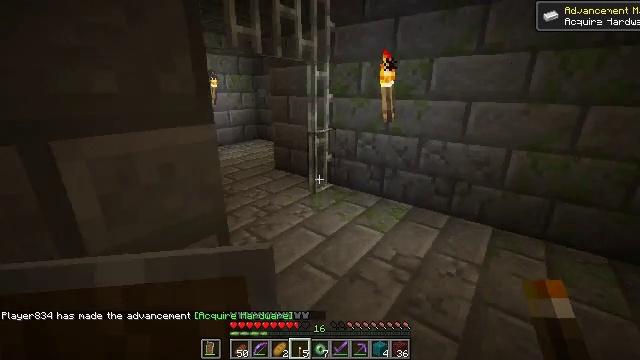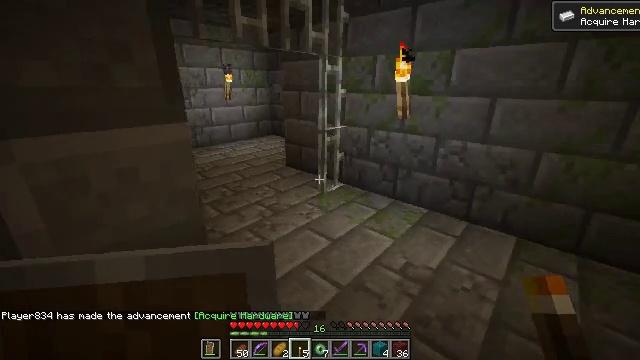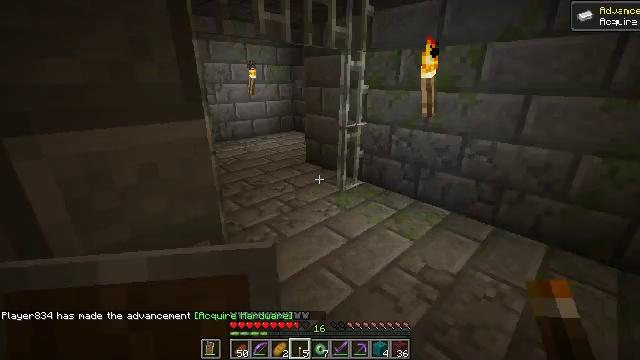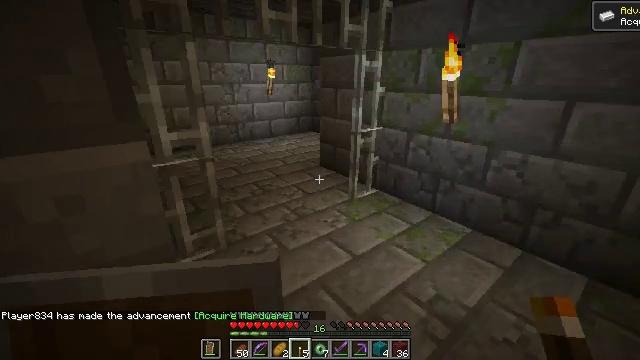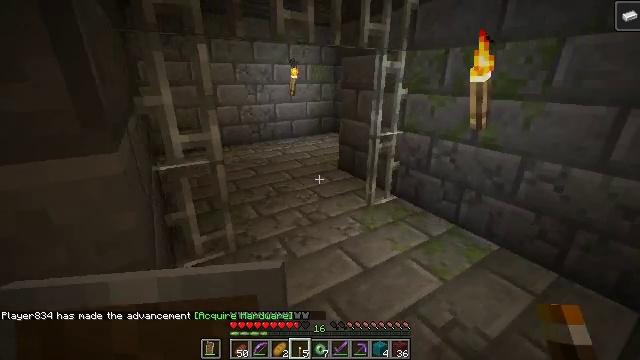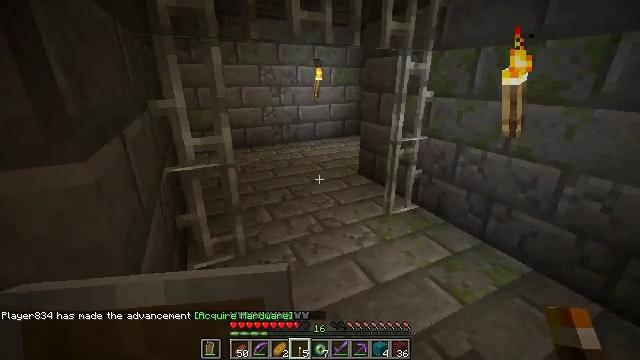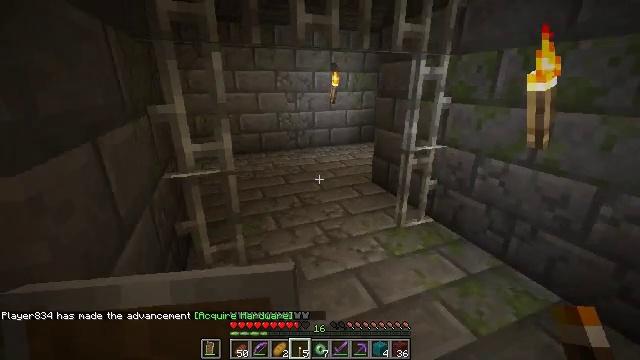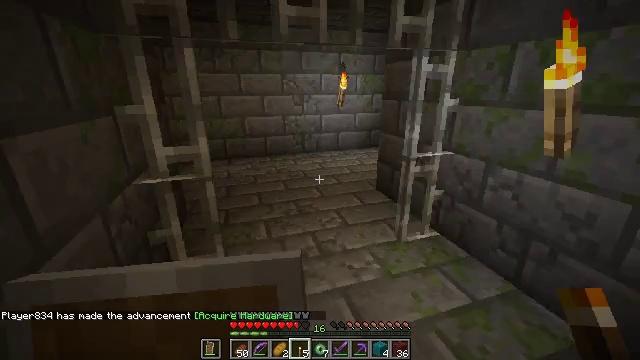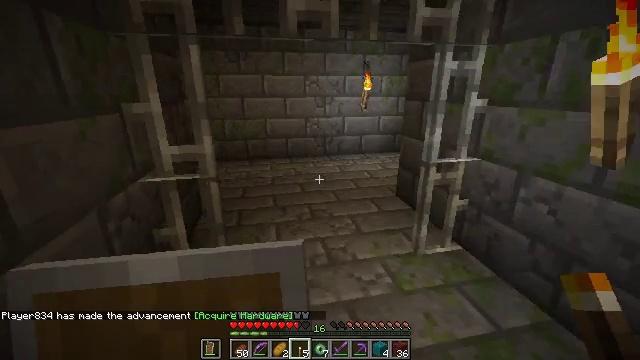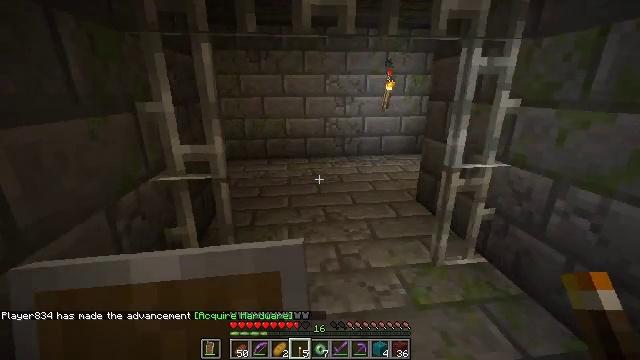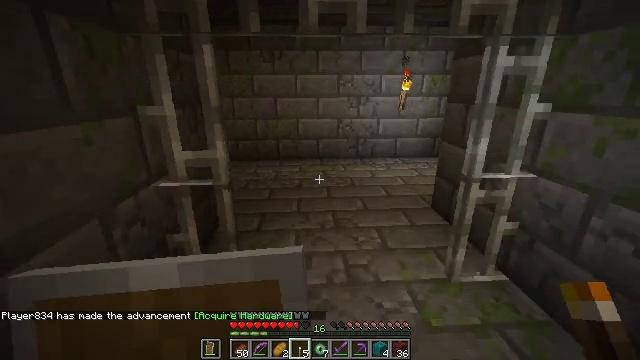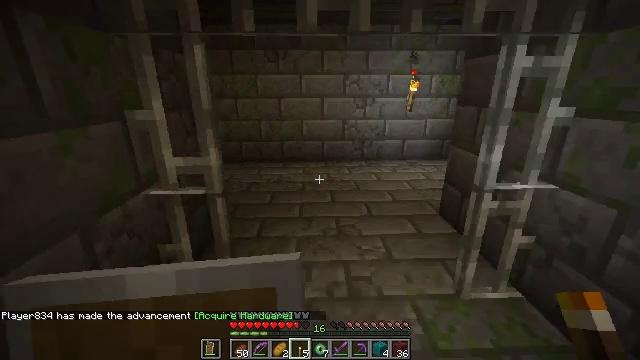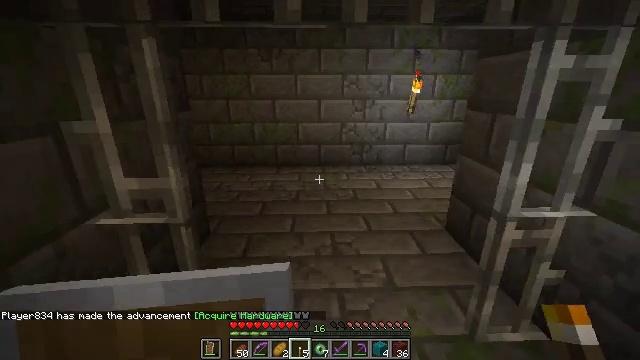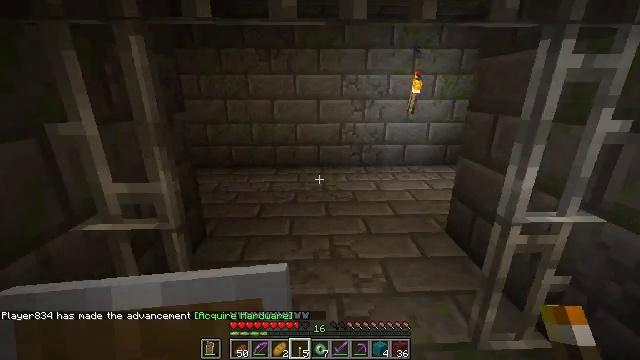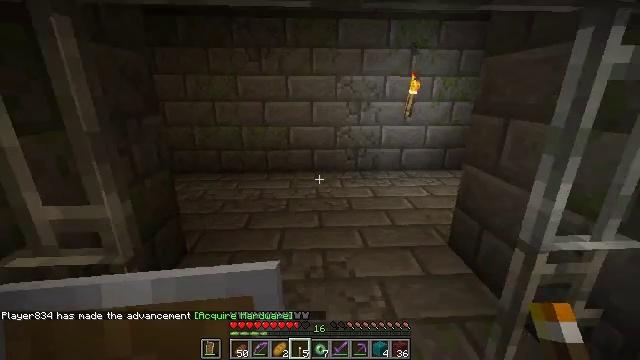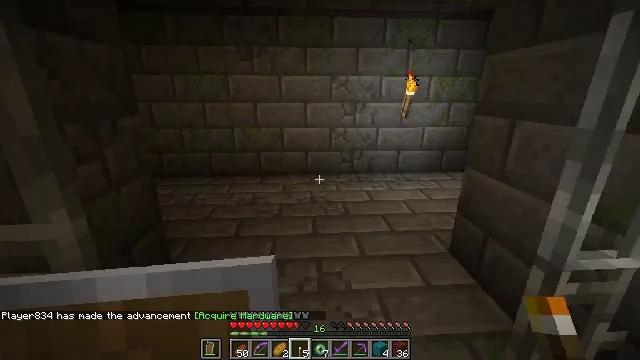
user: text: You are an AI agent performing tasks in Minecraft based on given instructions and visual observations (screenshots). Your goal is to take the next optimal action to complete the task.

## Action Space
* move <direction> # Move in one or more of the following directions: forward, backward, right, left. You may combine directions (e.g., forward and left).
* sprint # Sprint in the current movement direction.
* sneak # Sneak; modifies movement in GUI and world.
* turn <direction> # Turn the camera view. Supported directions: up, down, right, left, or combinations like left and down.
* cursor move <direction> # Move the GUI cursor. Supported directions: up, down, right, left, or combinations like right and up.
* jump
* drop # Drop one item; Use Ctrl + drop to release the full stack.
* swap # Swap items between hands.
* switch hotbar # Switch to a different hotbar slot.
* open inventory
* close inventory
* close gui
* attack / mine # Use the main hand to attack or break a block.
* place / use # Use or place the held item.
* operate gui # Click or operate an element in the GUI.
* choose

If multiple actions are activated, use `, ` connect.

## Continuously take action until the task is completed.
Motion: motion action
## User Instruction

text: Break the iron door.
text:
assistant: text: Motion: move forward and move right, turn left
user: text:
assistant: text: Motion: move forward and move right, turn left
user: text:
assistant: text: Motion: move forward and move right, turn left
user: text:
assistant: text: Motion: move forward and move right, turn left
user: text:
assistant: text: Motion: move forward and move right, turn left
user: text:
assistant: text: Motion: move forward and move right, turn left and up
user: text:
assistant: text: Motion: move forward and move right, turn left
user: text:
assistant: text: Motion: move forward and move right, turn left
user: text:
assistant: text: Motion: move forward, turn left
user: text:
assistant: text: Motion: move forward, turn left
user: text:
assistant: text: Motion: move forward, turn left
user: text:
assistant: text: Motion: move forward
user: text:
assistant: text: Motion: move forward
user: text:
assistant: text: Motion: move forward, turn right
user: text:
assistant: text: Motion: move forward, turn right
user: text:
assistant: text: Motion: move forward, turn right
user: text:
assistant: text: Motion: move forward, turn right
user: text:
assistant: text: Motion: move forward, turn right
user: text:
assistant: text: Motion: move forward and move left, turn right
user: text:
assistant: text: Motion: move forward and move left, turn right
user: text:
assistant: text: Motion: move forward and move left, turn right and up
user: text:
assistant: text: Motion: move forward and move left, turn left and up
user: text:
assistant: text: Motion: move forward and move left
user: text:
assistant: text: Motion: move forward and move left
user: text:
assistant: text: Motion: move forward and move left, turn right
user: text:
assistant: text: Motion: move forward and move left, turn down
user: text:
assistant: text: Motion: move forward and move left, turn right
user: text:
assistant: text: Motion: move forward and move left, turn right
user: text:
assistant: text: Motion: move forward, turn right
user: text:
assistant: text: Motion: move forward, turn right and up